Interaction volume radius: 10 \u00c5
Interaction volume height: 35 \u00c5
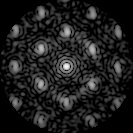
Disorder parameter: 0.4333